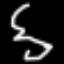
Label: squiggle